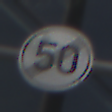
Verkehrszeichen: EndeGeschwindigkeit50
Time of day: MorningAfternoon
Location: Outdoor (Urban)
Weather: PartlyCloudy
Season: NotSpecified
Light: Natural